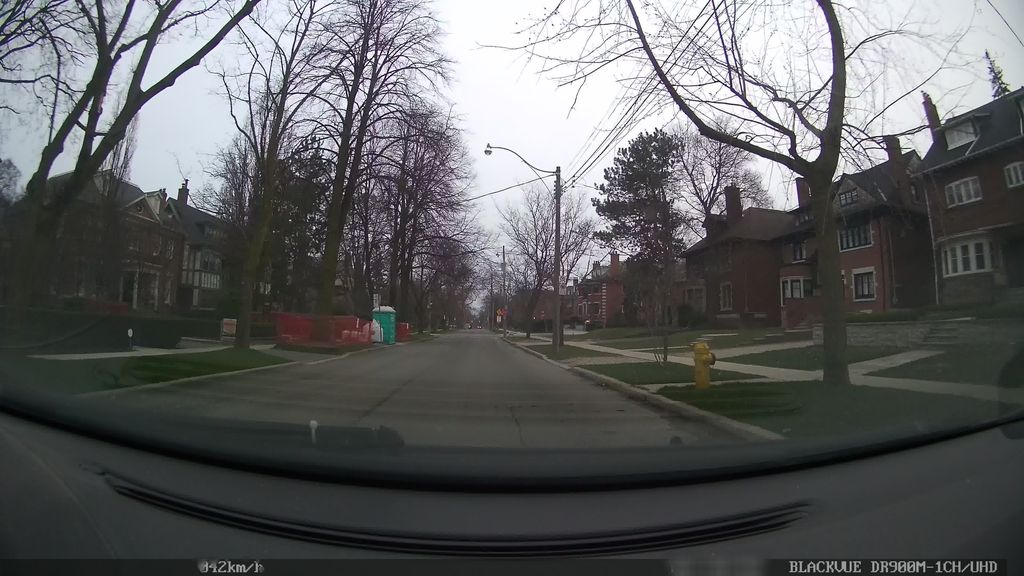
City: toronto